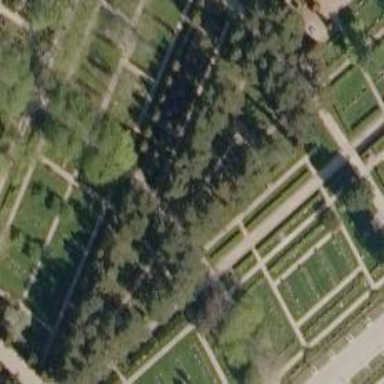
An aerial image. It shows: Sector in the cemetery.